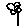
Label: flower